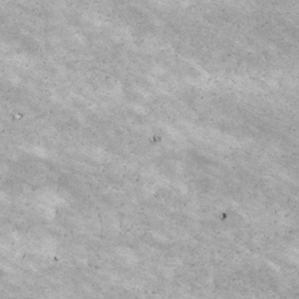
Label: non_frost